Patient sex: M
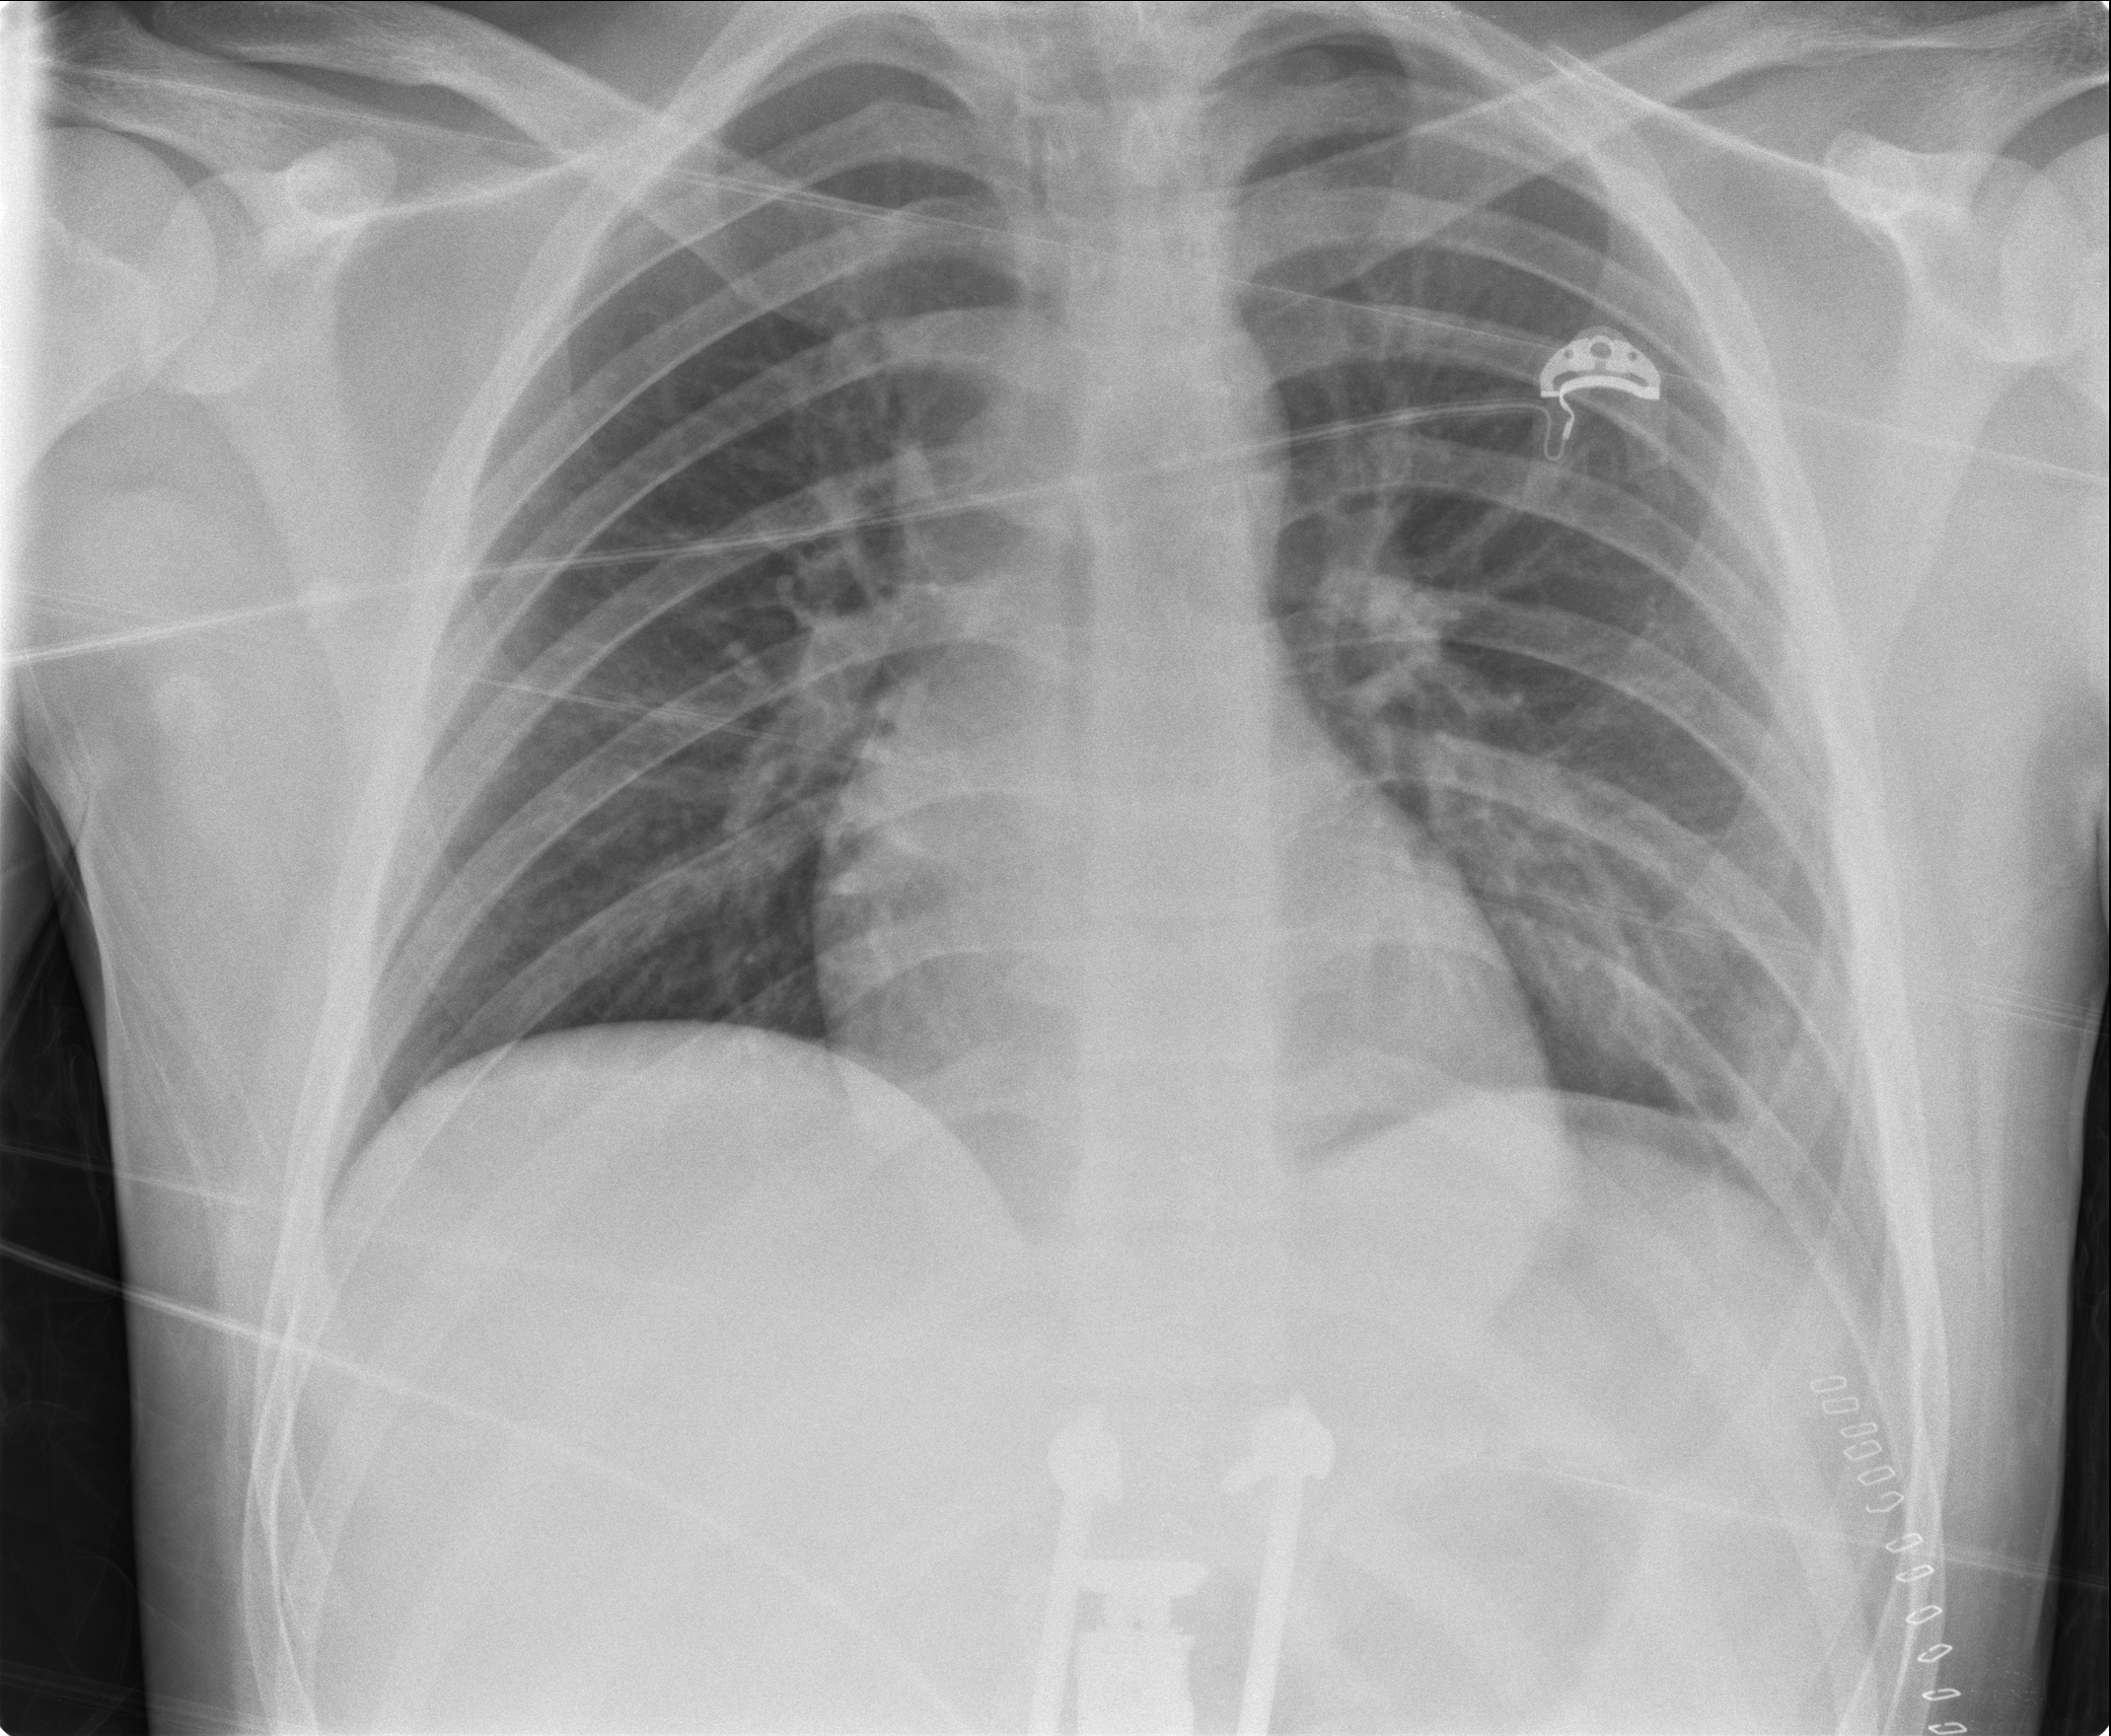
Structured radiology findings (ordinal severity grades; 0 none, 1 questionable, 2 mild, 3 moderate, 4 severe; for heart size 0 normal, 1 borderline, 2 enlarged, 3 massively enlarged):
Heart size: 0
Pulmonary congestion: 0
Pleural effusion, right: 0
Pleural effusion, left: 1
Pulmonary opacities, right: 0
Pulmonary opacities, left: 0
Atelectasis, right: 0
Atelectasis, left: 2